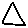
Label: triangle